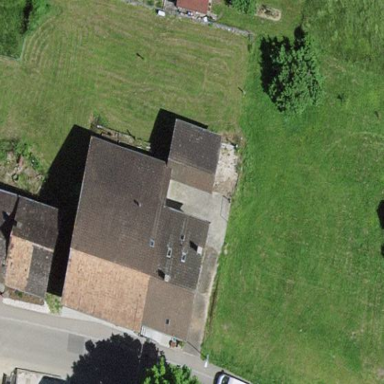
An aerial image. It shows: Simple and straightforward house.